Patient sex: F
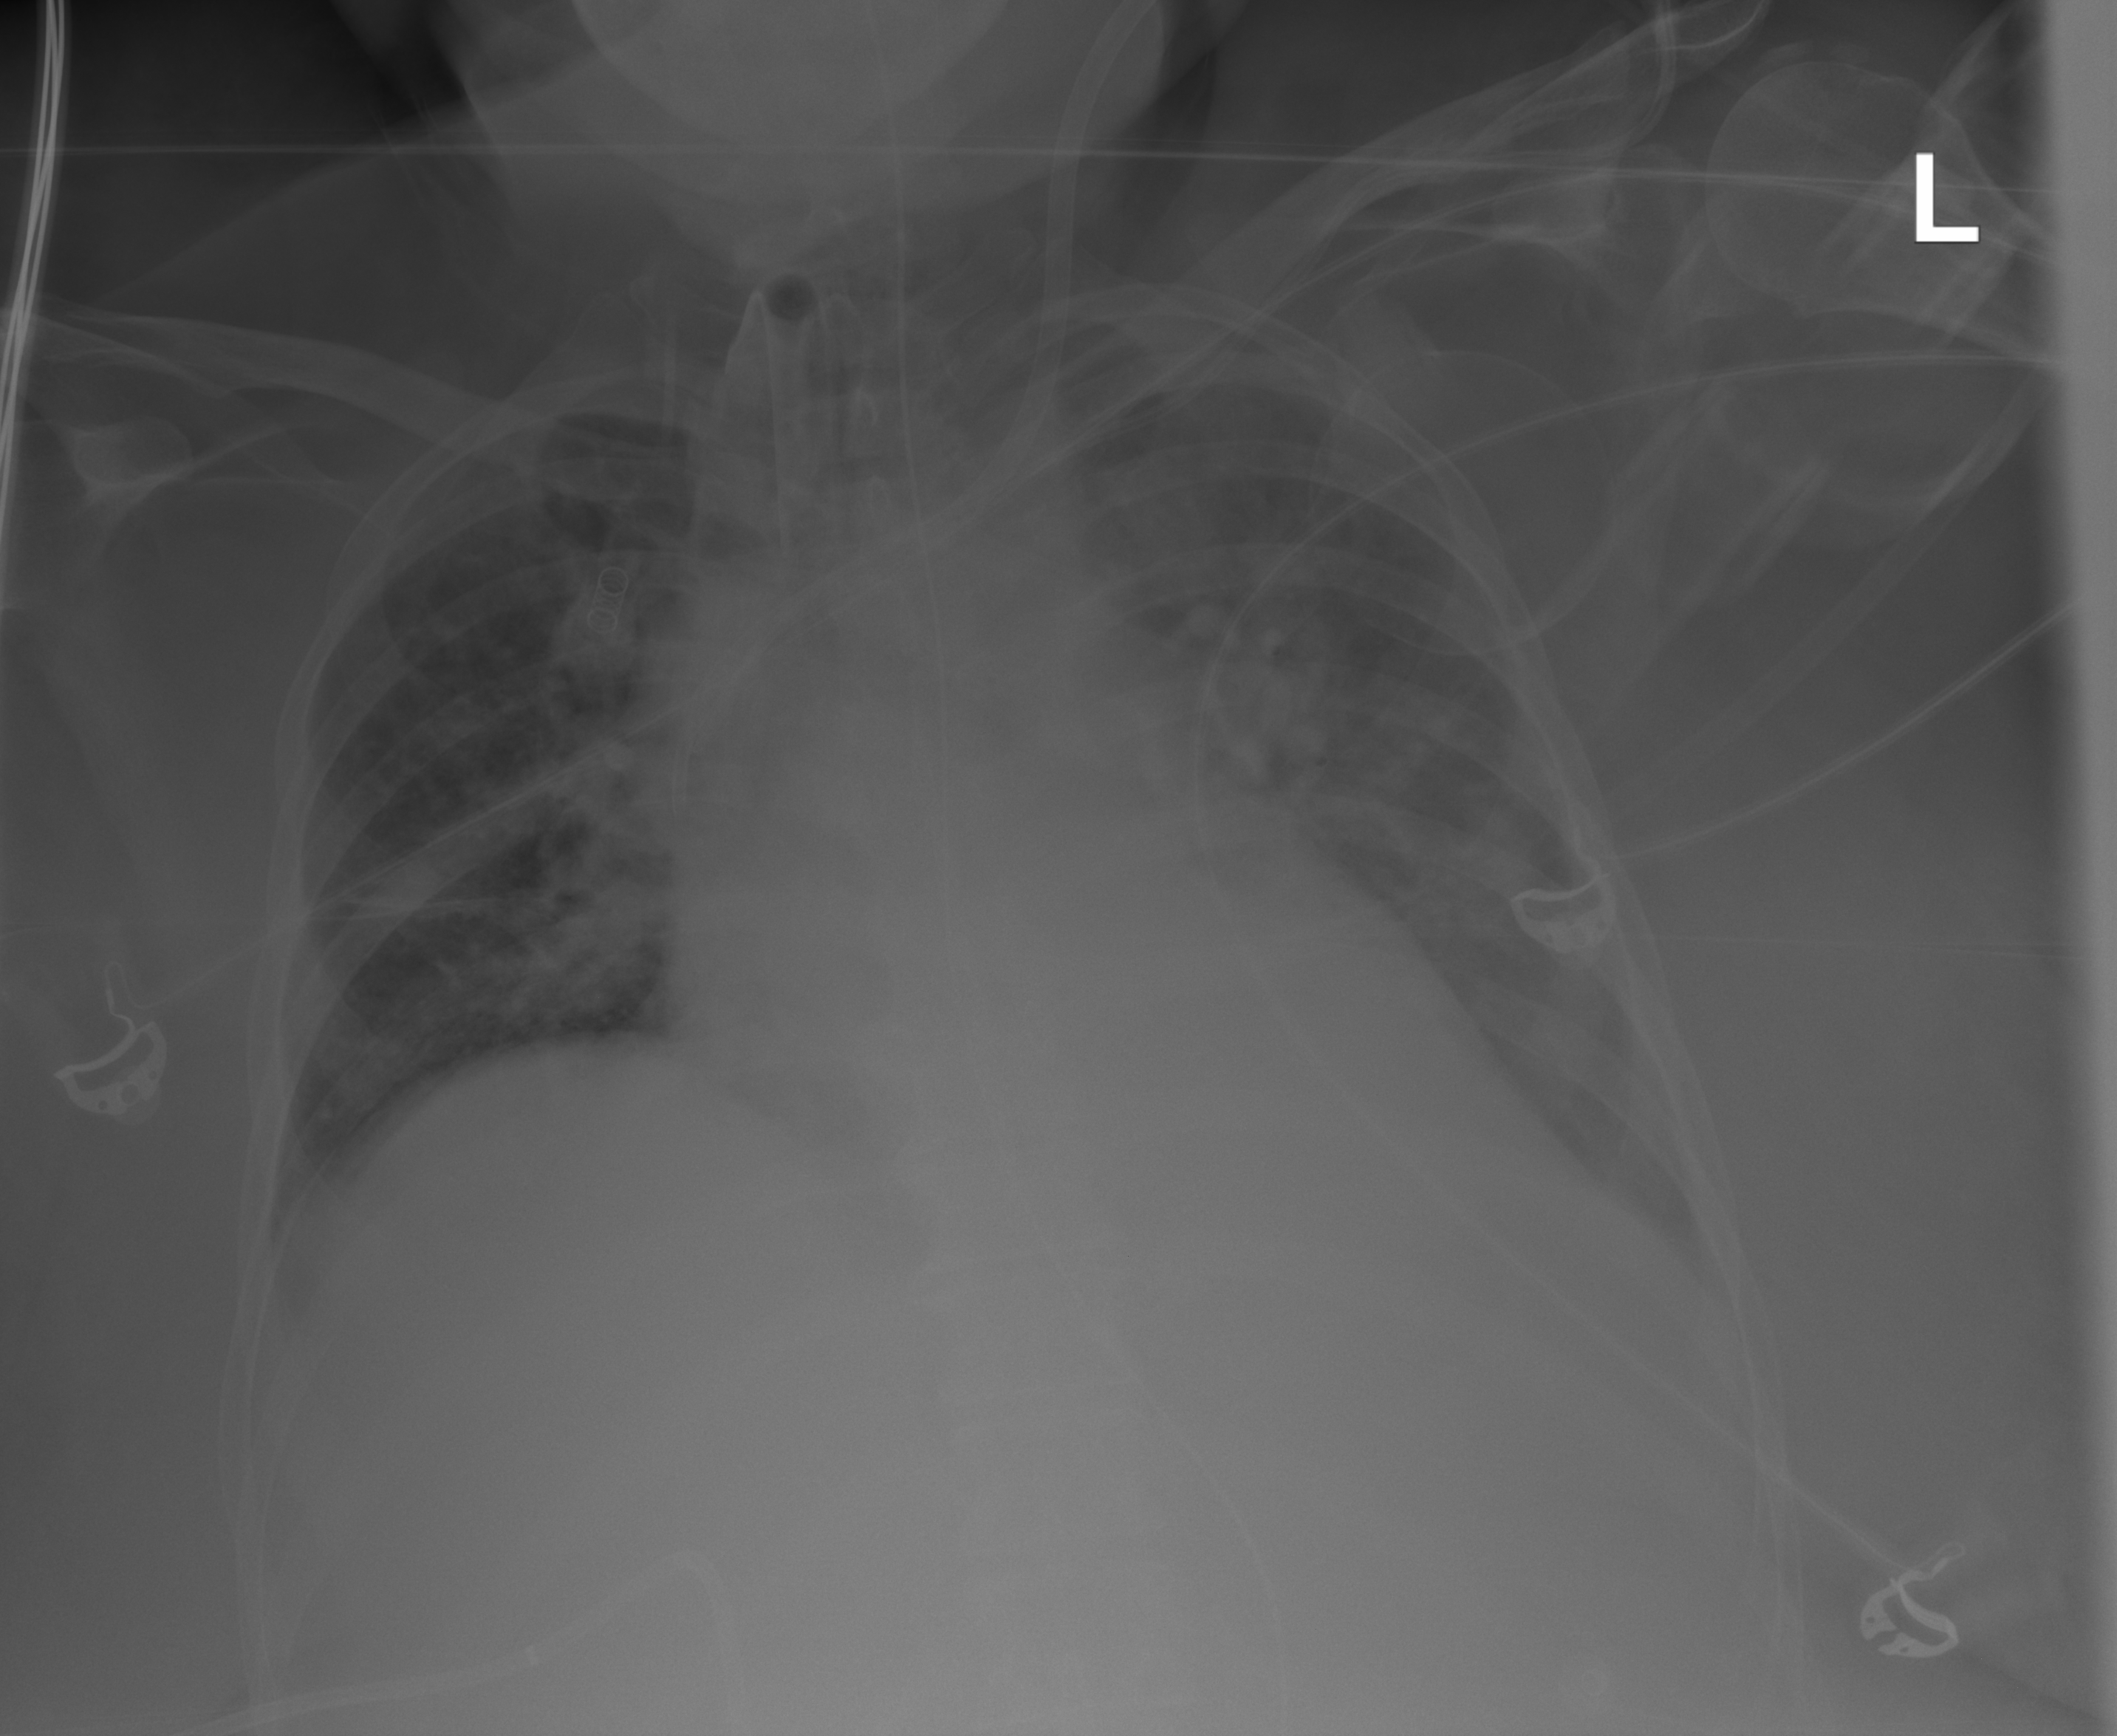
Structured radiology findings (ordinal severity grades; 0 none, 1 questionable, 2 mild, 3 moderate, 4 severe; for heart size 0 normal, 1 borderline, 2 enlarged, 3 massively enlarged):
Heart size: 2
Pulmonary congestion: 2
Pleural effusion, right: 0
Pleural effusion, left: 3
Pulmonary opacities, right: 2
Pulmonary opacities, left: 2
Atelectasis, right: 0
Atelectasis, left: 0